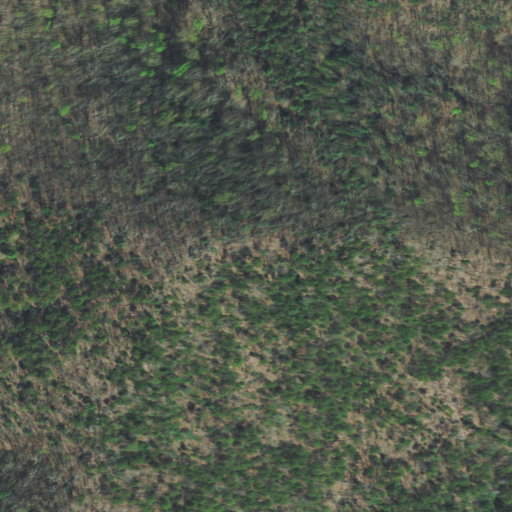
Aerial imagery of mountain in Tennessee named Mose Mountain containing mixed forest, deciduous forest, and evergreen forest